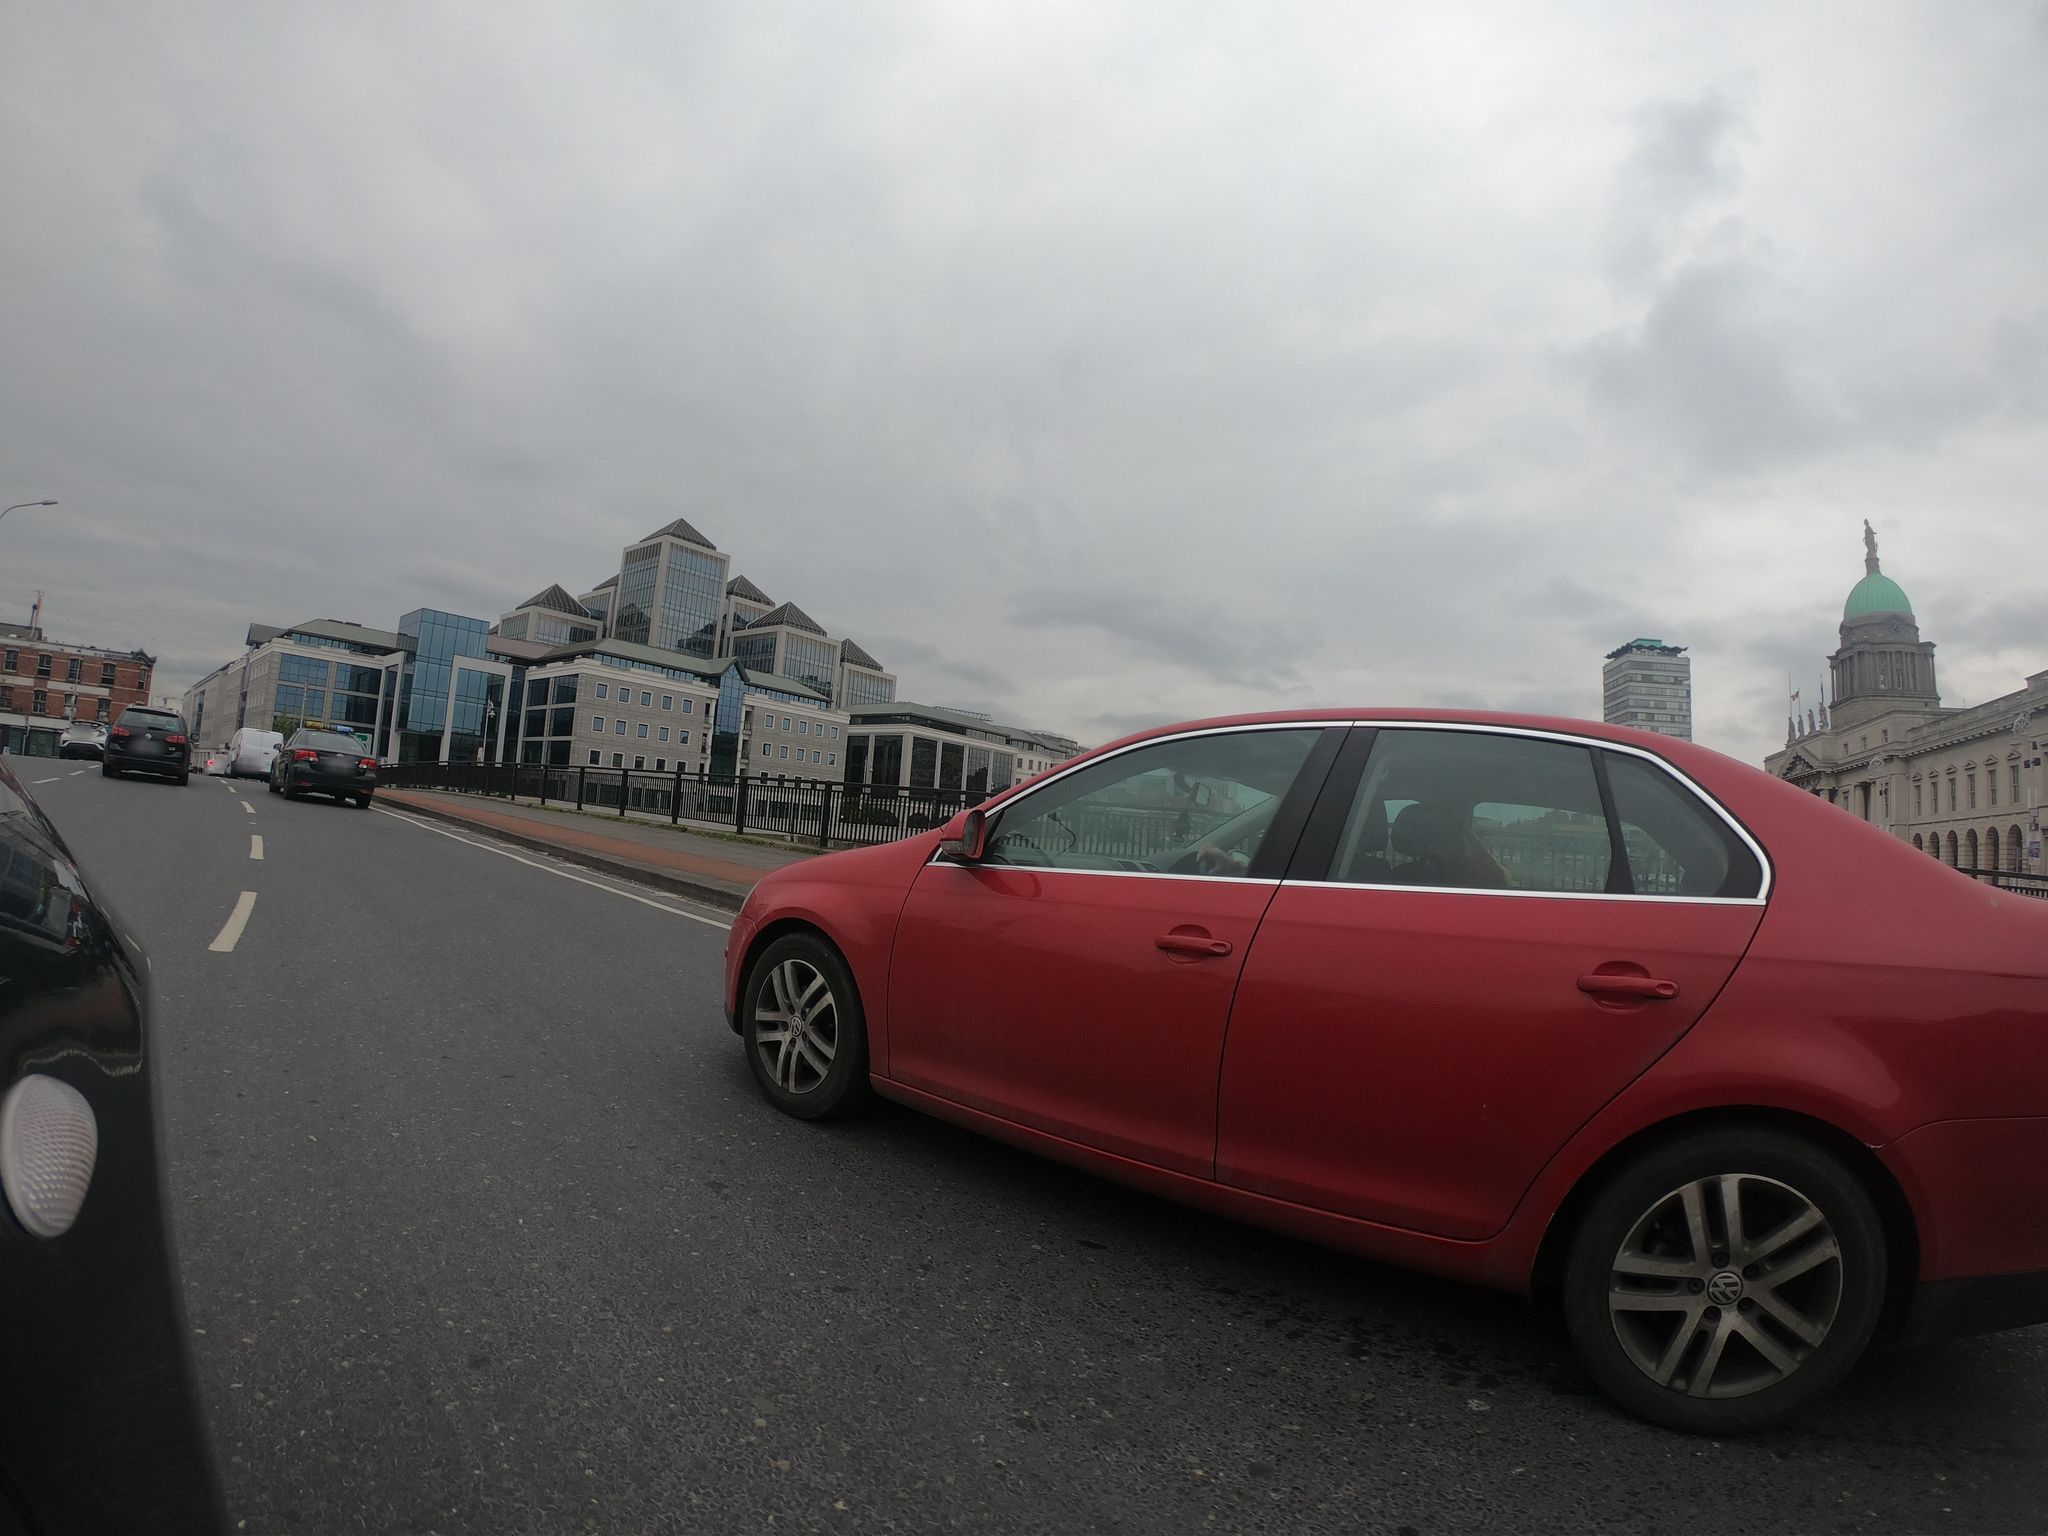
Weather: cloudy
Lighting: day
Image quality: good
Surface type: driving surface
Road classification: secondary
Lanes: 2, 3
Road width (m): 3, 1.5
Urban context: urban centre
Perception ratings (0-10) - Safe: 4.17, Lively: 5.81, Beautiful: 3.33, Boring: 0.83, Depressing: 1.07, Wealthy: 7.52